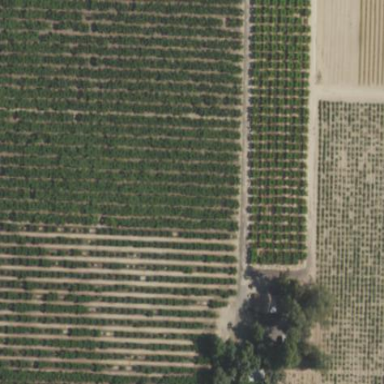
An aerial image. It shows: Beautiful vineyard in the countryside.